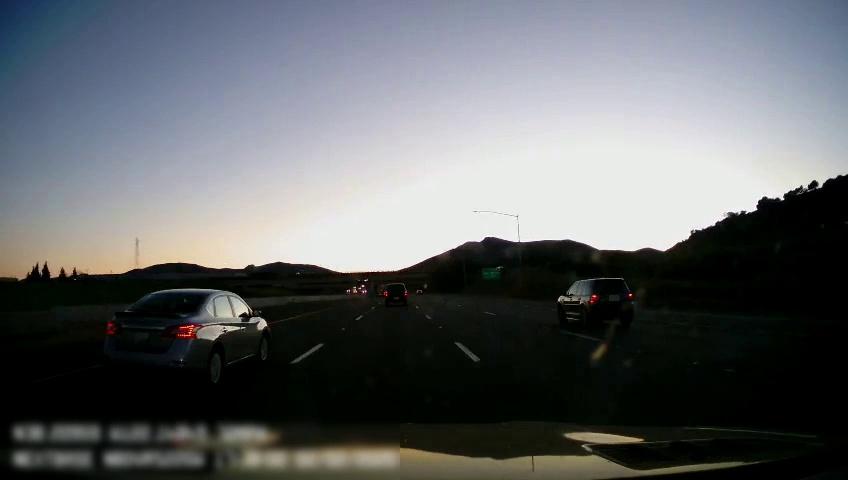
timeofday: Dusk/Dawn/Twilight
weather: Sunny
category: Drivable Space
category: Vehicles | Car
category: Vehicles | Car
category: Vehicles | SUV
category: Lanes | Alternate Lane
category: Lanes | Current Lane
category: Lanes | Current Lane
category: Lanes | Alternate Lane
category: Lanes | Alternate Lane
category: Lanes | Alternate Lane
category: Traffic | Signs